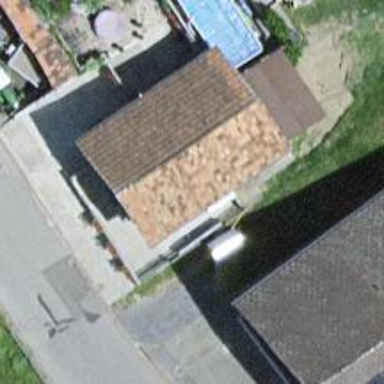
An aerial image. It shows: Stable building.